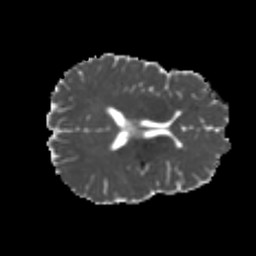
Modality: MD
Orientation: axial
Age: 21
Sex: male
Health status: healthy
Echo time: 0.074 s